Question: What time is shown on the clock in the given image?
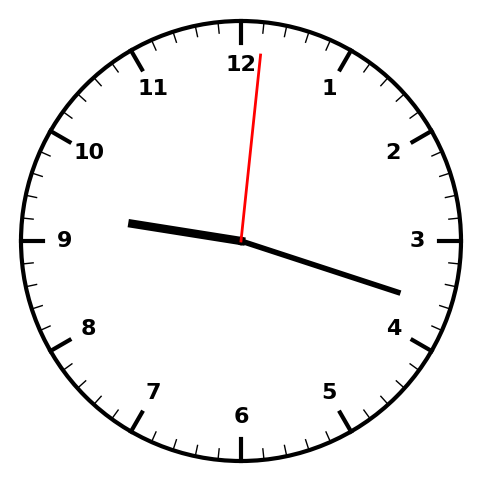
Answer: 09:18:01